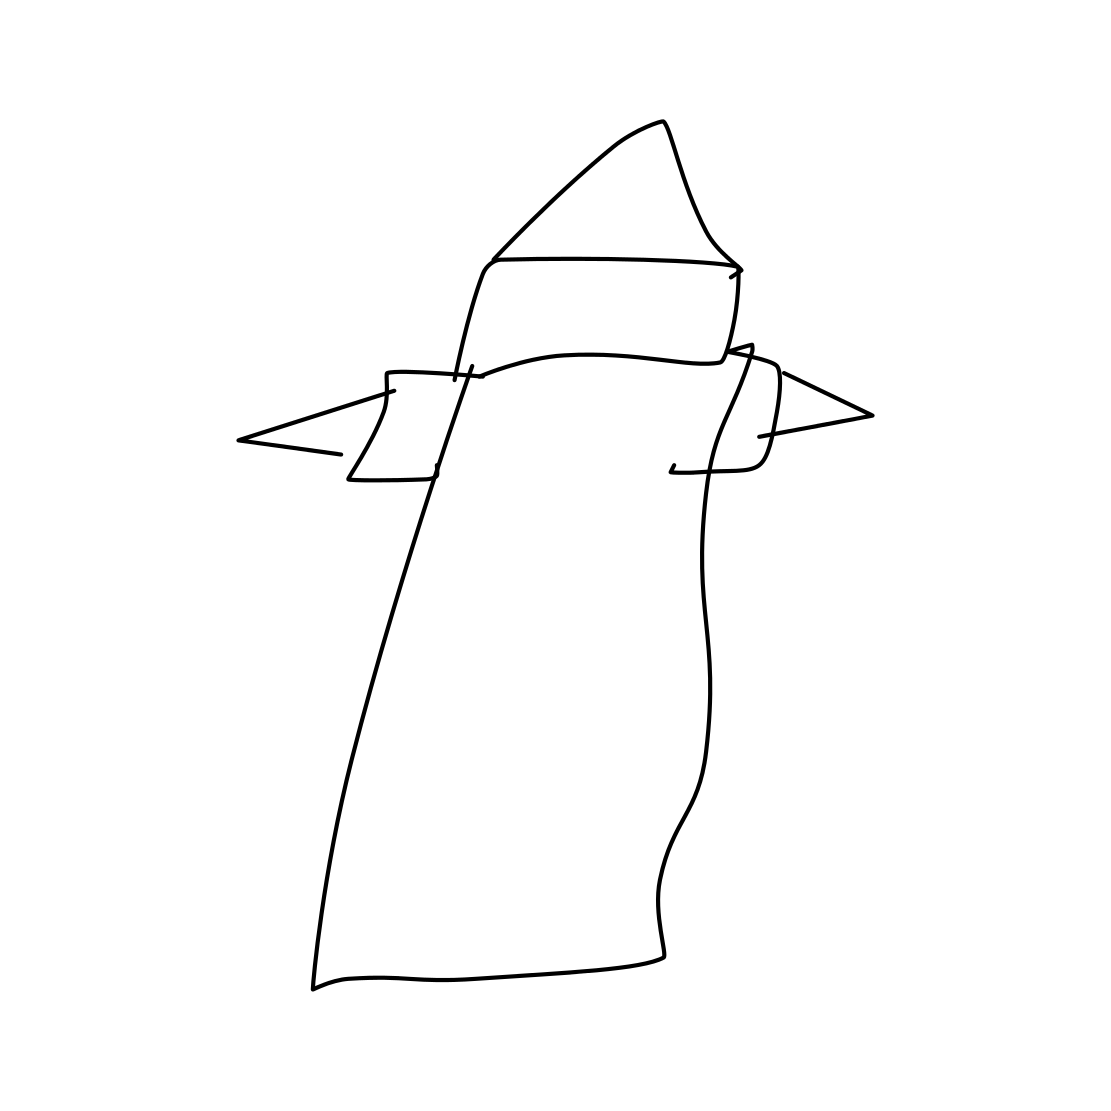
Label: fire hydrant